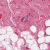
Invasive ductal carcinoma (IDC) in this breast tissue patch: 0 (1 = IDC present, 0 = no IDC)